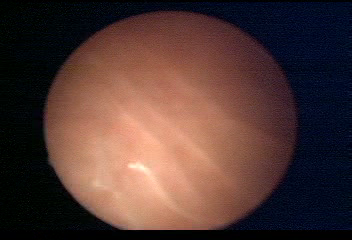
Modality: WLC
Class: Normal mucosa
Bladder cancer association: No